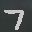
Label: 7